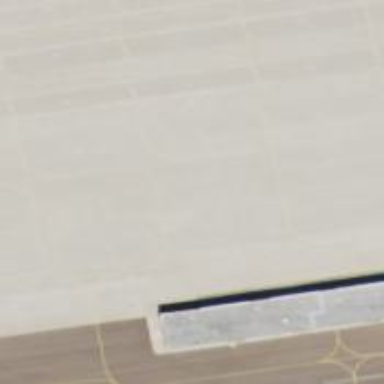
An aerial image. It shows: View of taxiway at the airport.